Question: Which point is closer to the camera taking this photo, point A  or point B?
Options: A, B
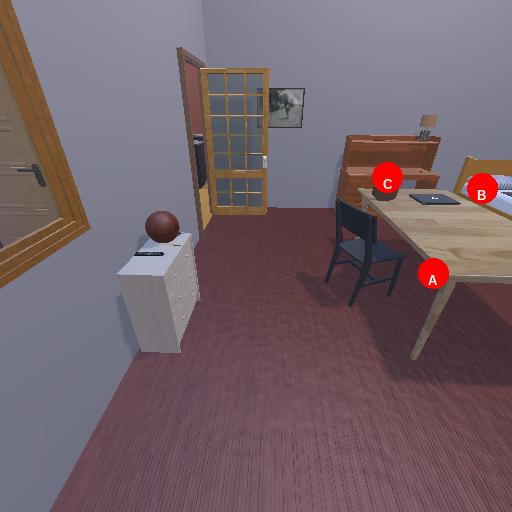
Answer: A